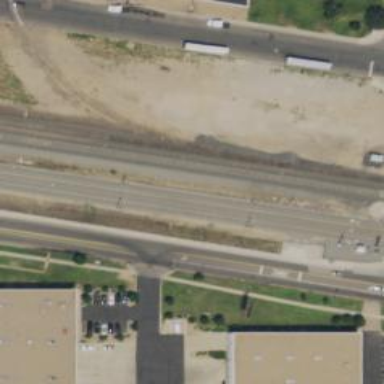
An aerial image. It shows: Railway siding for service.